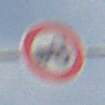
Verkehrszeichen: VerbotKraftfahrzeugeZuegeNichtSchneller25
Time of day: MorningAfternoon
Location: Outdoor (Nature)
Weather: PartlyCloudy
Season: NotSpecified
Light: Natural